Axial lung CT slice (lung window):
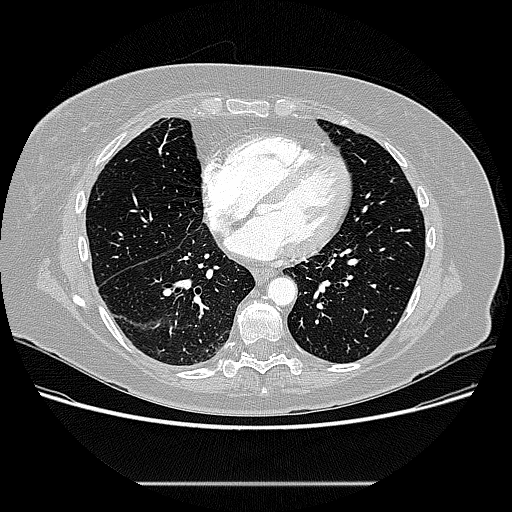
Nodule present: no